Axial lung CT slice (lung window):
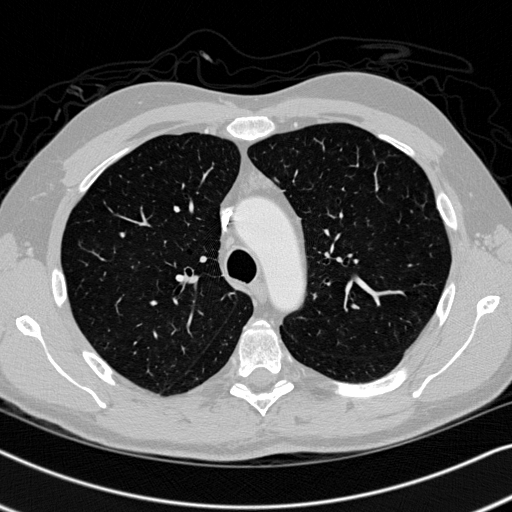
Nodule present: no